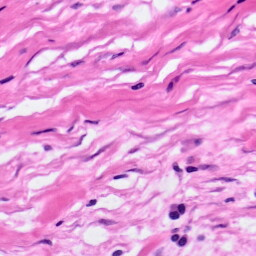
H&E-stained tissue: Pancreatic